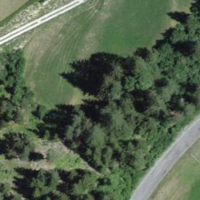
EUNIS habitat code: 43
Species observed at this site:
Vincetoxicum hirundinaria